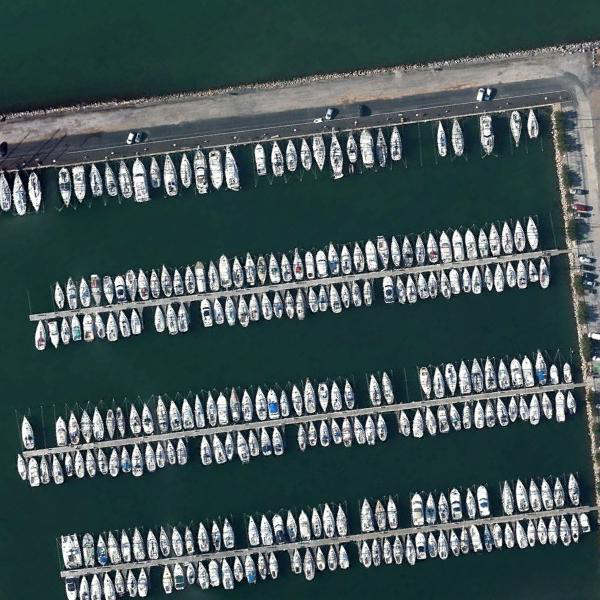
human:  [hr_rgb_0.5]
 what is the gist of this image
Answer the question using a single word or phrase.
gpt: port